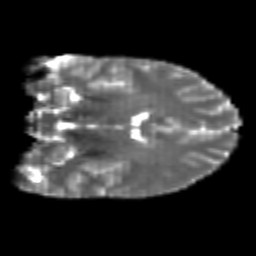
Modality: T2w
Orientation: coronal
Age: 23
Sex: male
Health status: healthy
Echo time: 0.074 s